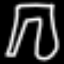
Label: pants